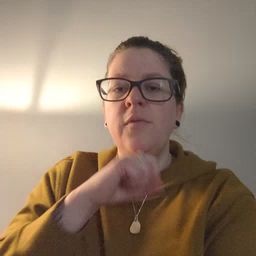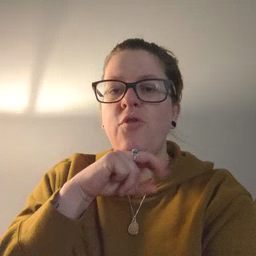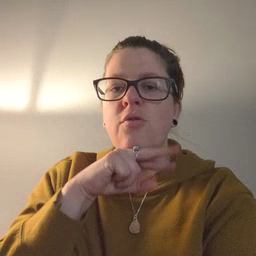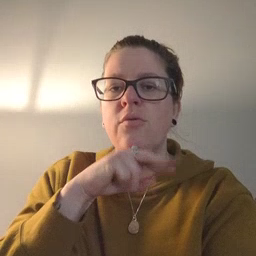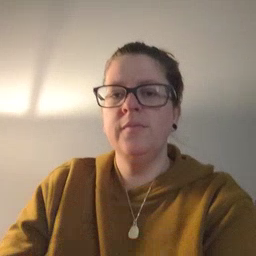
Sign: frog